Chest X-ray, PA view. Patient: 48 years old, sex M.
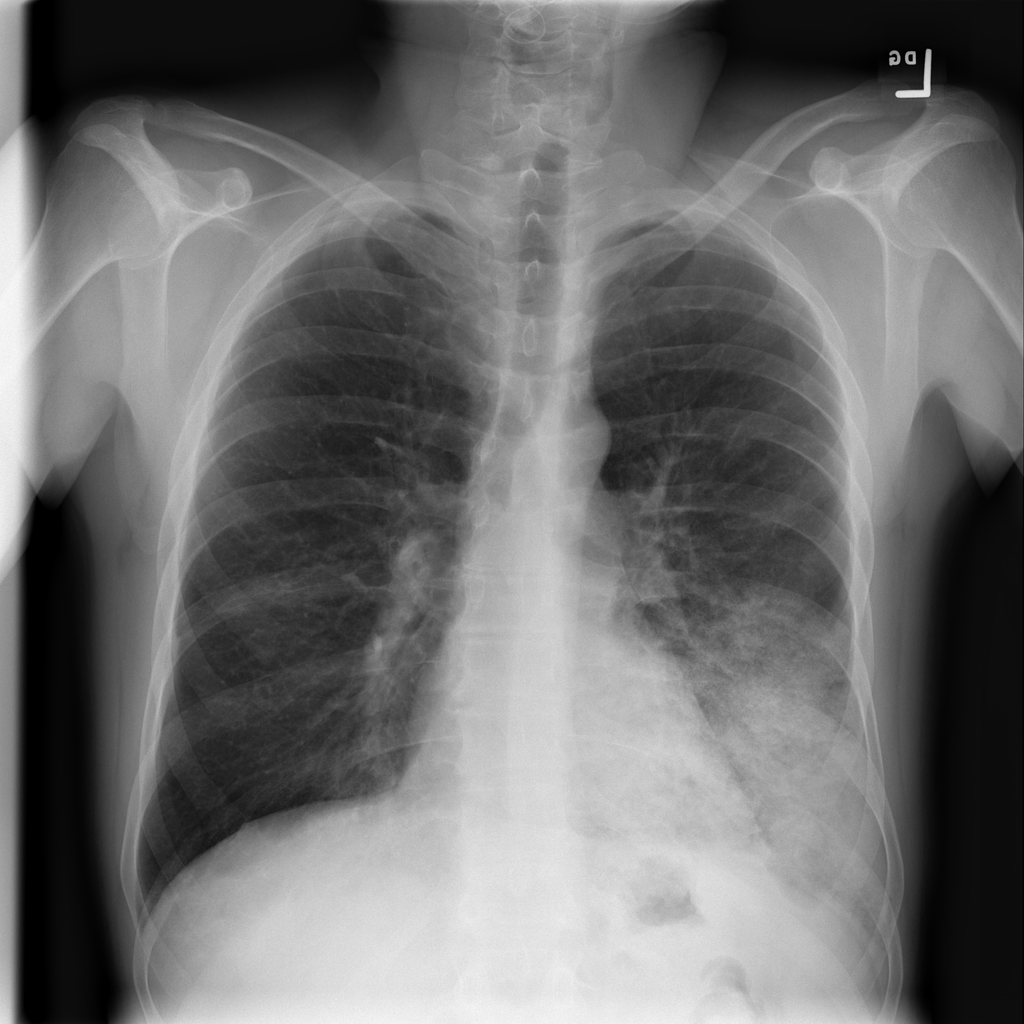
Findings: Pneumonia